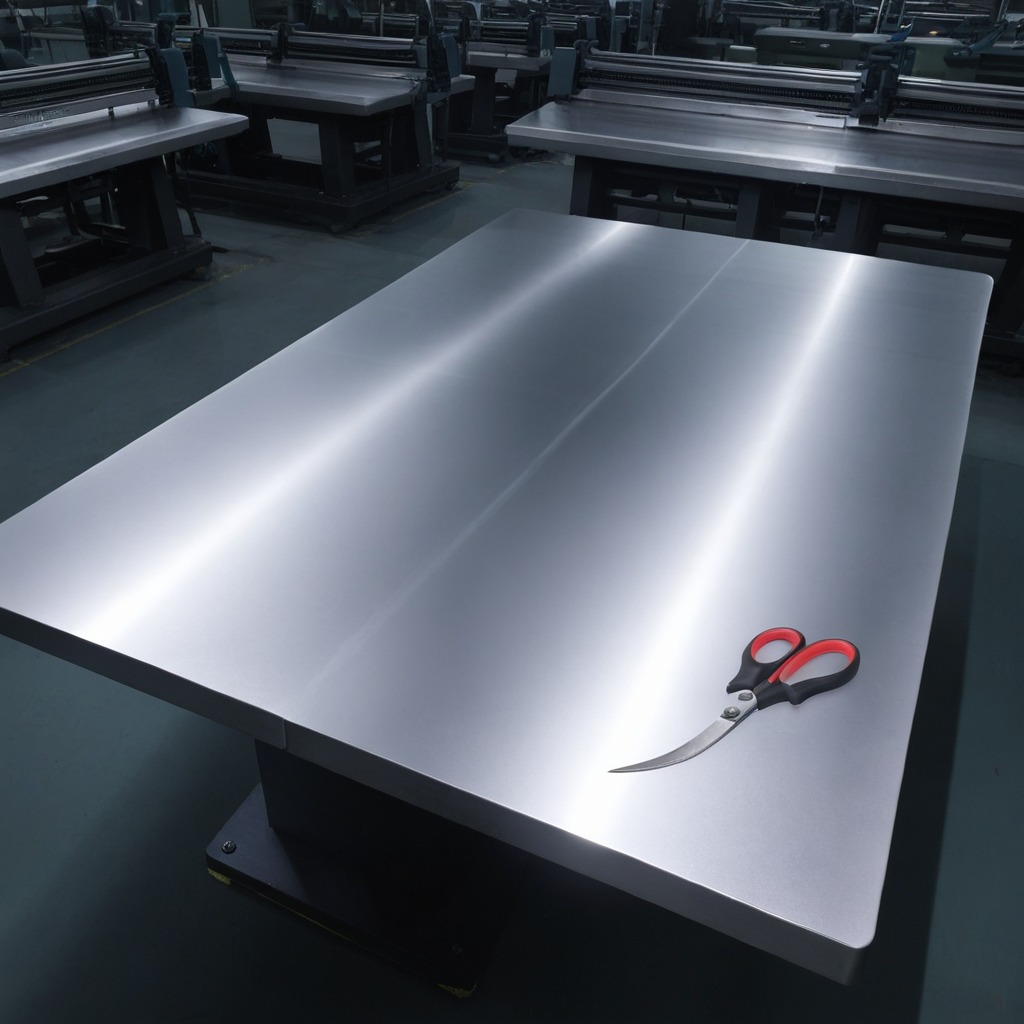
A scissor is lying on the tabletop.